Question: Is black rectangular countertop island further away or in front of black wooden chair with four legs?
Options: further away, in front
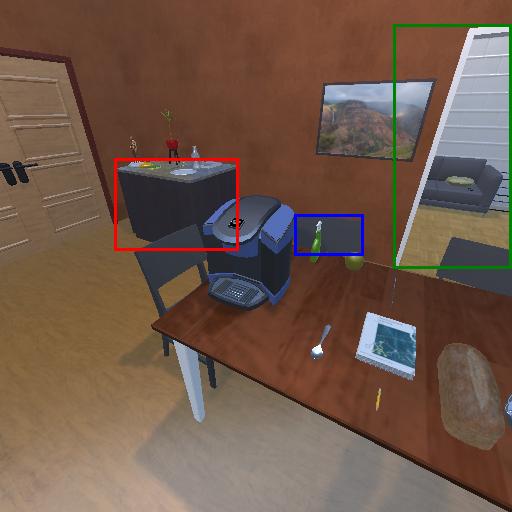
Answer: further away